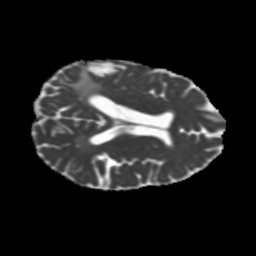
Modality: MD
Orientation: axial
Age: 58
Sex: female
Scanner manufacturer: siemens
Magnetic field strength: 3 T
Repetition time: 5.25 s
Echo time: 0.08 s